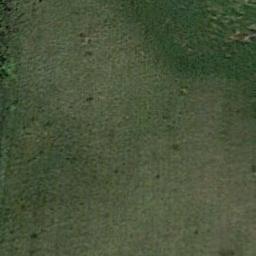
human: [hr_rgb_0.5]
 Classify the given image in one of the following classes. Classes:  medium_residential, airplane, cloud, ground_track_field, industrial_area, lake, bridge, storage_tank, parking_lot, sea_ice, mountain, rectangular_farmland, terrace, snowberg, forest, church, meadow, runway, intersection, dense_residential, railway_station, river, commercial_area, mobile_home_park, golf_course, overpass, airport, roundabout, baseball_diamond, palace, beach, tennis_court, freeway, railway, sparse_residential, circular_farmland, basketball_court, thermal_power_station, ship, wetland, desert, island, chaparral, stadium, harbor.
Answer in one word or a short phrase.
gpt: meadow